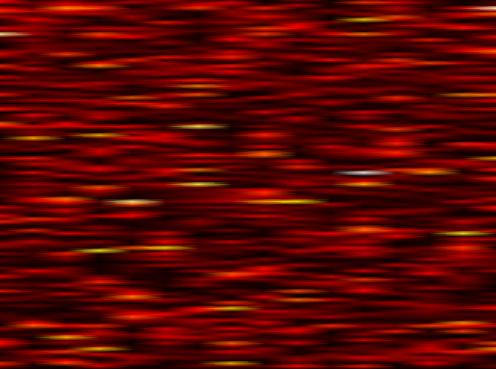
Label: OFDM